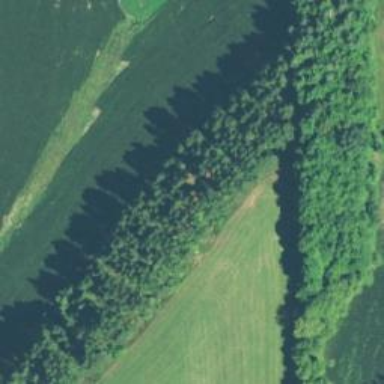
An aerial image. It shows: Serene woodland landscape.